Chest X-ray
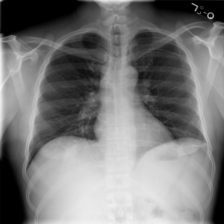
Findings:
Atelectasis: negative
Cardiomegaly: negative
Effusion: negative
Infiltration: negative
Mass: negative
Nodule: negative
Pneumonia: negative
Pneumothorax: negative
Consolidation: negative
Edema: negative
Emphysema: negative
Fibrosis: negative
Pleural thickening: negative
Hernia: negative